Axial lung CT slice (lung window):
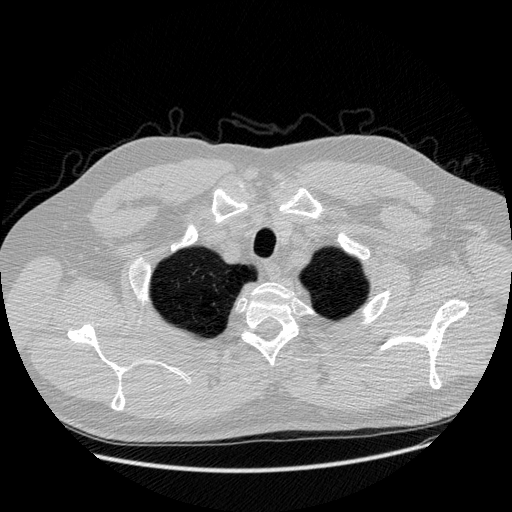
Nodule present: no